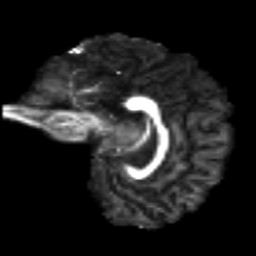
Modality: FA
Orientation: sagittal
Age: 28
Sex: female
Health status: ill
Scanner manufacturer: siemens
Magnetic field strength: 3 T
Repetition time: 6.5 s
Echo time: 0.062 s